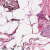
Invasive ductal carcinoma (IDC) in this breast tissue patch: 0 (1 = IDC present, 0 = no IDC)